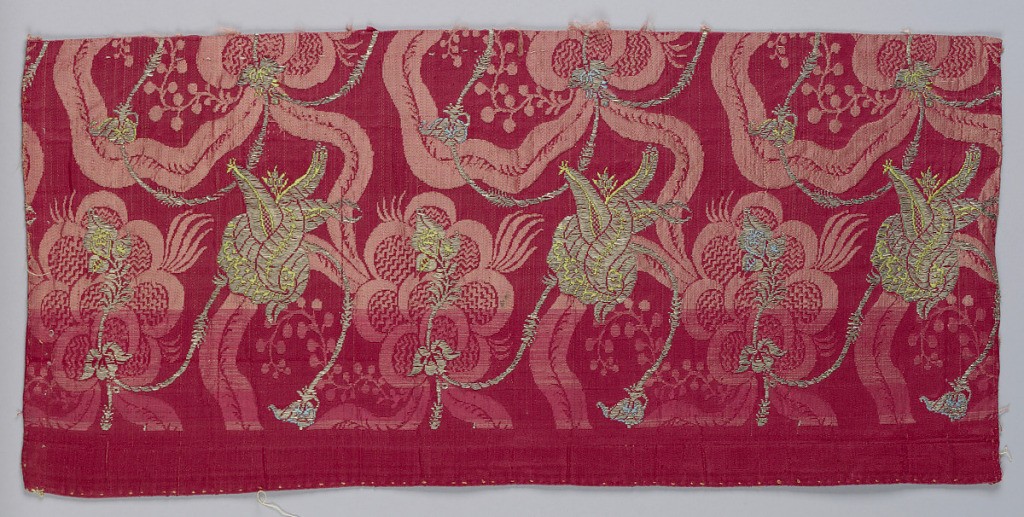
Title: Textile
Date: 1650–1700
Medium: silk, metallic threads Technique: 4&1 satin damask with discontinuous supplementary weft patterning (brocaded)
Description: Length of red silk damask brocaded with silver and yellow/green silk. Both the damask design and the brocade design show sinuous curving elements and exotic blossoms.